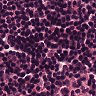
Metastatic tissue present: no